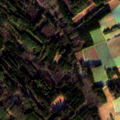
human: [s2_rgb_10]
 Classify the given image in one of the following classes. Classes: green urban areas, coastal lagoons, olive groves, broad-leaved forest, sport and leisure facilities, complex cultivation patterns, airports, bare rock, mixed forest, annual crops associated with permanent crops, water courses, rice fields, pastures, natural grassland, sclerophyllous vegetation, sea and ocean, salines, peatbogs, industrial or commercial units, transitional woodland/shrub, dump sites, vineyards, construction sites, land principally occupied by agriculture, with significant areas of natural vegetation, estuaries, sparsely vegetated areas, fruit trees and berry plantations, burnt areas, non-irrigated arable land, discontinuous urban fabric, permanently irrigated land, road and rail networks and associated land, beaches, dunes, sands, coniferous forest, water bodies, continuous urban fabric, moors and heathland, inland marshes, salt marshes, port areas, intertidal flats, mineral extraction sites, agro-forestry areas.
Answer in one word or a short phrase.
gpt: non-irrigated arable land, broad-leaved forest, coniferous forest, mixed forest